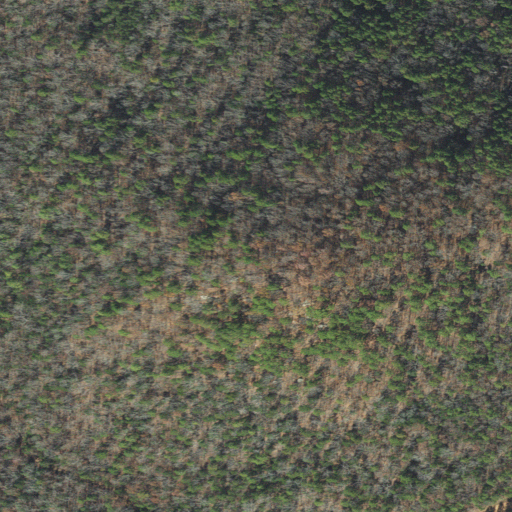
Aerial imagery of mountain in Arkansas named Byler Hill containing mixed forest, deciduous forest, shrub, evergreen forest, grassland, open development, and low intensity development